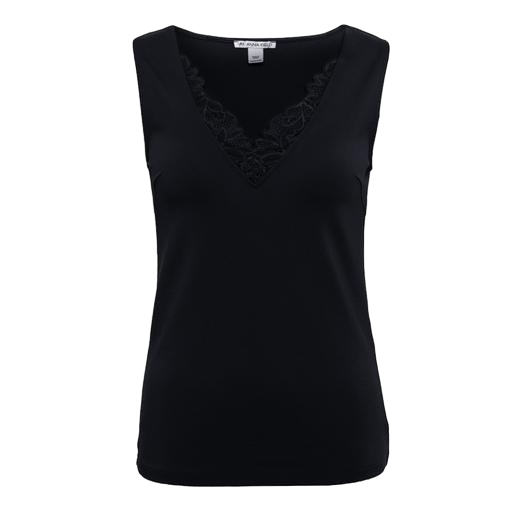
black valencia tank top, black curve cami rib lace, black lace-trim tank top, white background